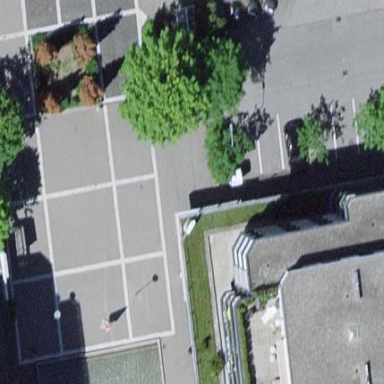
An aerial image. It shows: Pedestrian area.